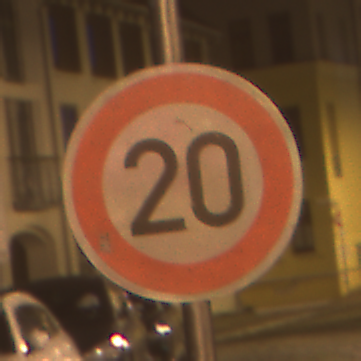
Verkehrszeichen: Geschwindigkeit20
Umgebung: Outdoor, Urban
Tageszeit: Night
Wetter: Clear
Licht: Artificial
Jahreszeit: NotSpecified
Kontrast: HighContrast